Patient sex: F
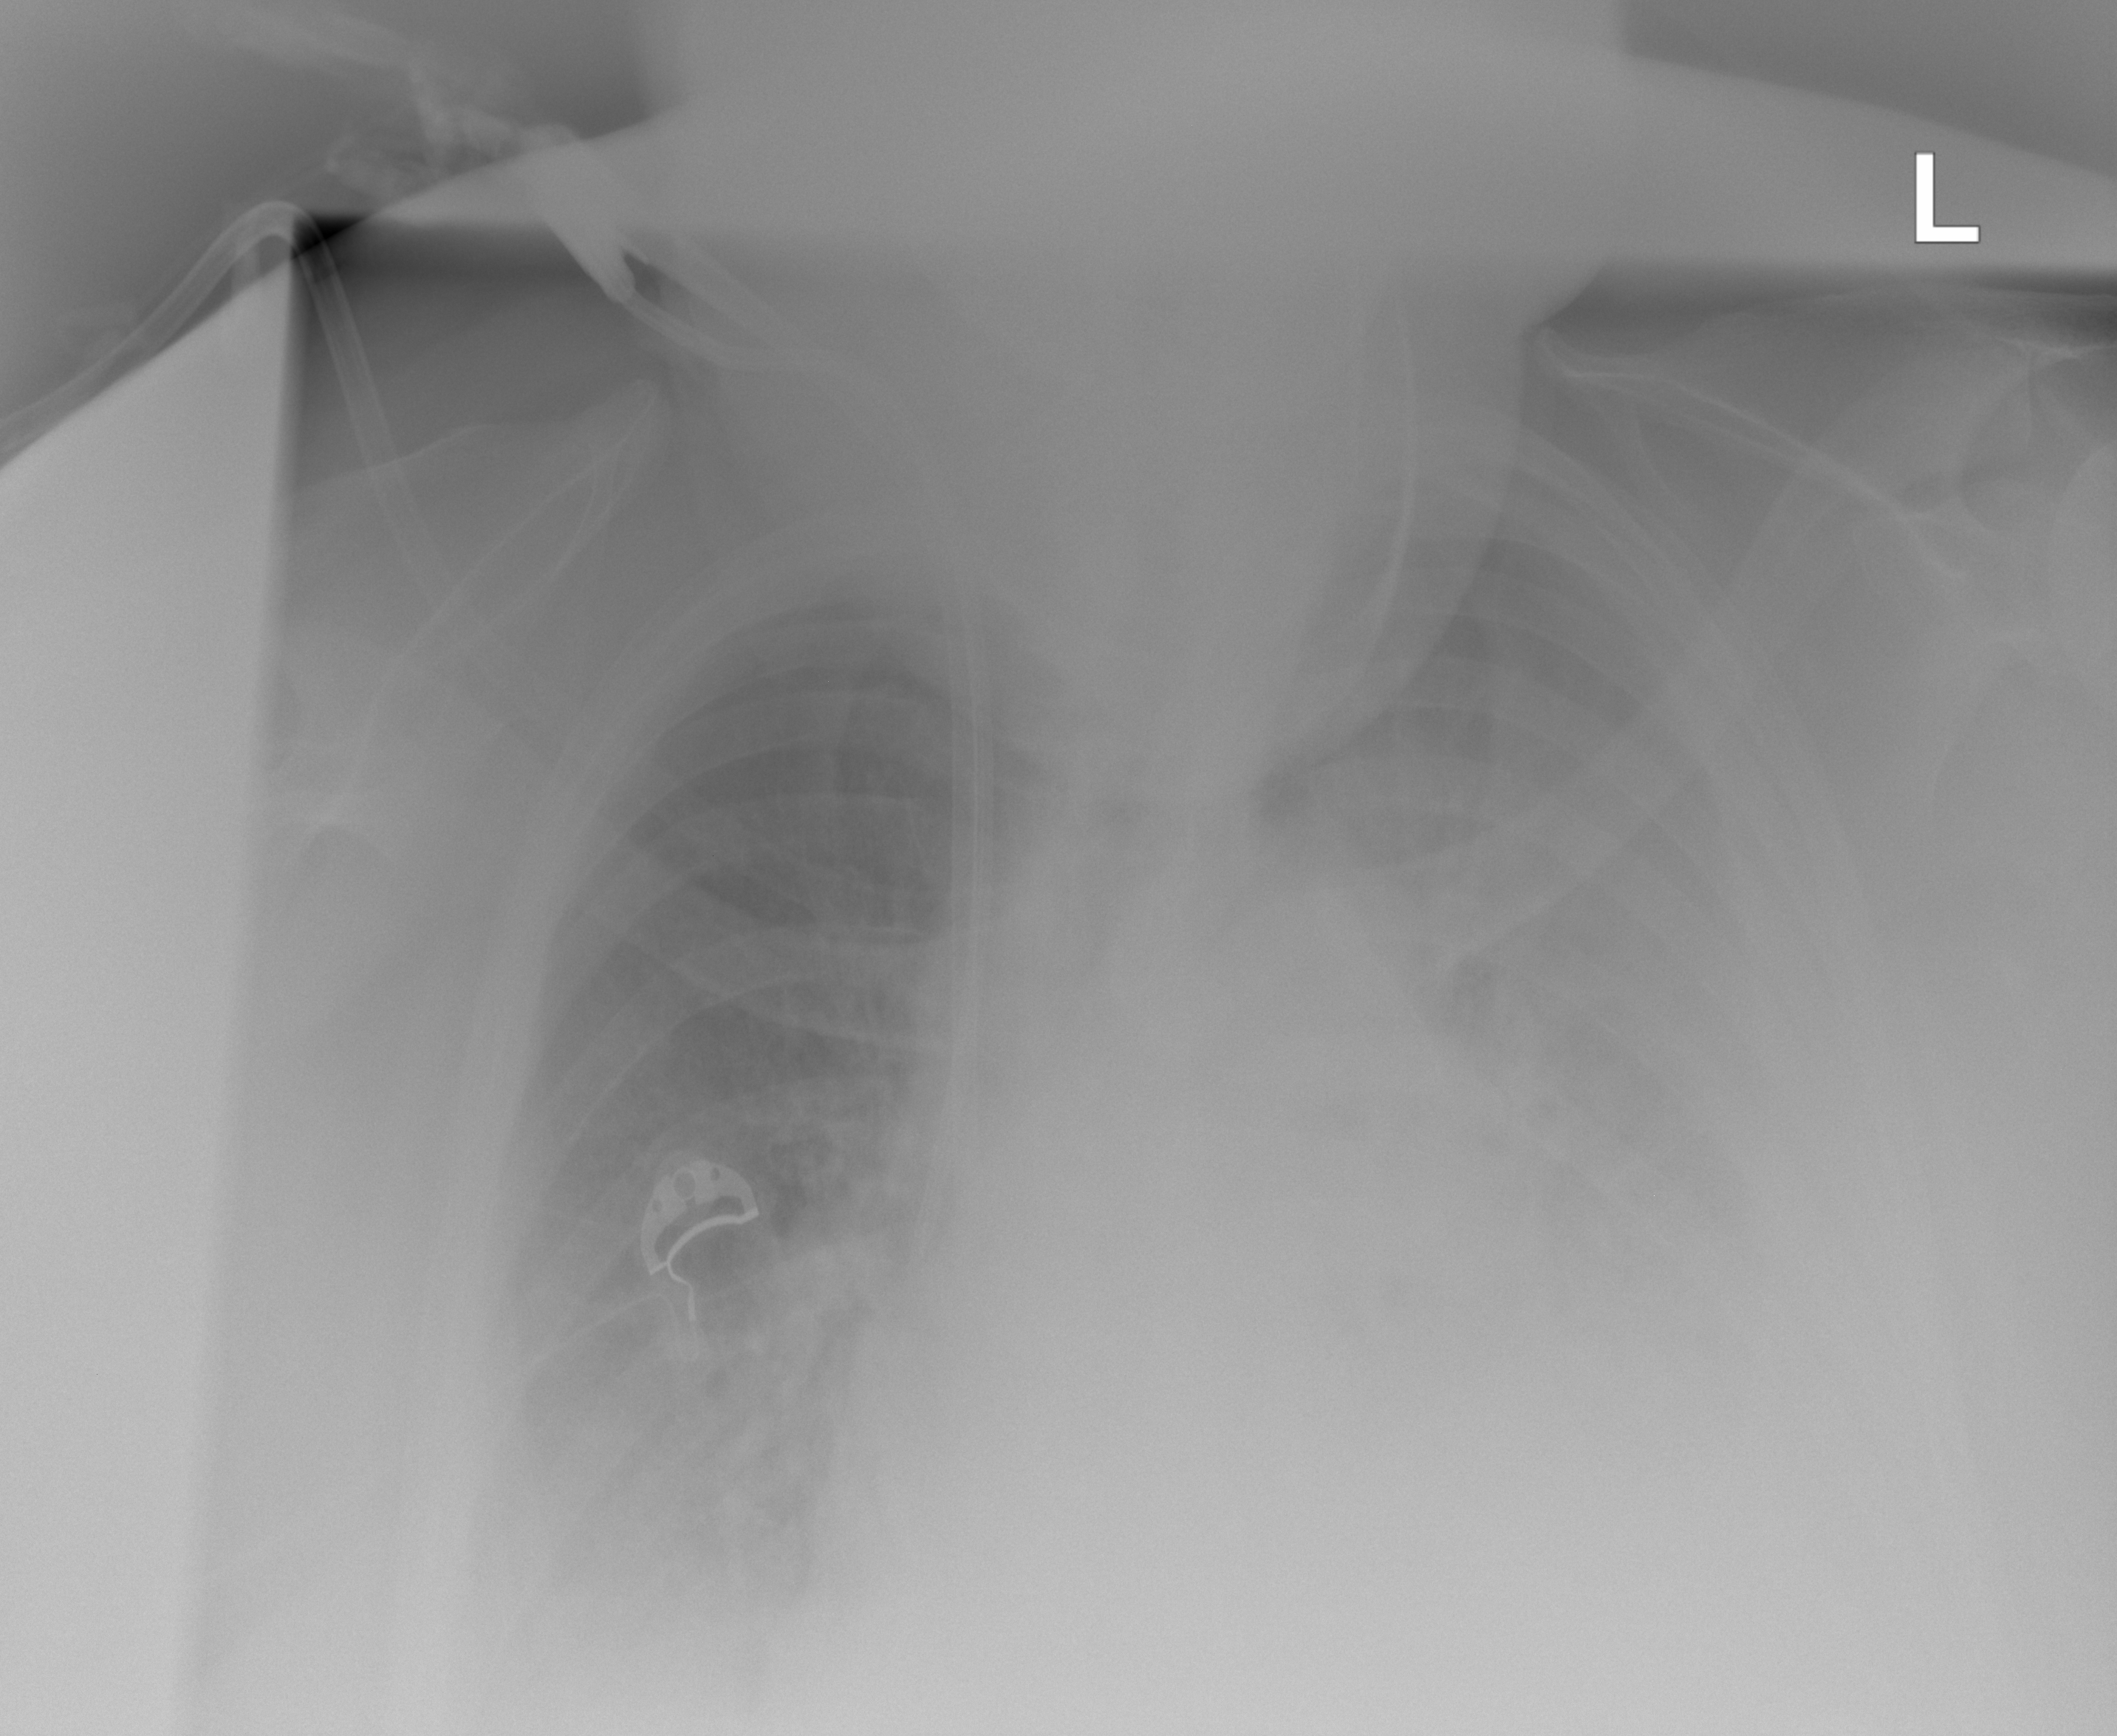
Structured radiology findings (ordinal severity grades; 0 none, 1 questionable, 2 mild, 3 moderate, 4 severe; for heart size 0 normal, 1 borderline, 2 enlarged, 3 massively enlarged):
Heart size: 0
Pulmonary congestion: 0
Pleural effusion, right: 3
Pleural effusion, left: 4
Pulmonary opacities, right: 2
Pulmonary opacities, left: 0
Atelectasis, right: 2
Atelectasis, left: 3